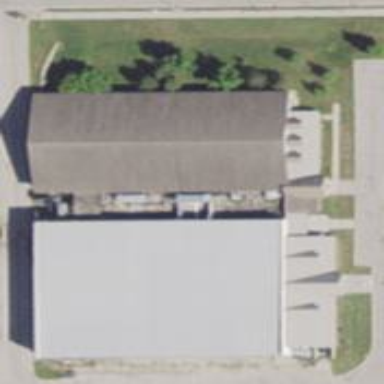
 catering to ice hockey and ice skating activities."